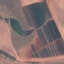
Label: PermanentCrop